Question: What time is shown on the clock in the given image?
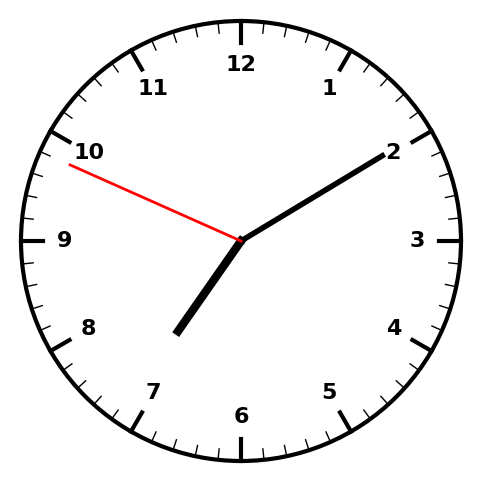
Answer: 07:09:49